Question: When I use 'UISearchBar' and write something as a search string . My guess is that I'm messing UI stuff and Core Data in the main thread but I might be wrong. What is more, I use one entity for all of this stuff so there are no relations etc. there are 3321 objects in this table and this app is consuming approximately what you can see on the screenshot below:

I thought that it'll be more efficent as 3321 objects isn't so much. For all Core Data stuff I use <URL>. I operate on one instance of 'NSFetchedResultController' but switching 'NSPredicate' between main table view alnd search table view.
'''
#import "GroupsViewController.h"
#import "CashURLs.h"
#import "Group.h"
#import <AFNetworking.h>
@interface GroupsViewController ()
{
NSPredicate *resultPredicate;
UIRefreshControl *refreshControl;
}
@property (strong, nonatomic) NSMutableArray *selectedGroups;
@property (strong, nonatomic) NSFetchedResultsController *groupsFRC;
@end
@implementation GroupsViewController
-(void)viewWillAppear:(BOOL)animated
{
[super viewWillAppear:animated];
// Getting array of selected groups
self.selectedGroups = [NSMutableArray arrayWithArray:[[NSUserDefaults standardUserDefaults] objectForKey:@"SelectedGroups"]];
}
- (void)viewDidLoad
{
[super viewDidLoad];
resultPredicate = nil;
// Initializing pull to refresh
refreshControl = [[UIRefreshControl alloc] init];
[refreshControl addTarget:self action:@selector(refreshData) forControlEvents:UIControlEventValueChanged];
[self.tableView addSubview:refreshControl];
// Check if there is at least one Group entity in persistat store
if (![Group MR_hasAtLeastOneEntity]) {
[self refreshData];
} else {
[self refreshFRC];
[self.tableView reloadData];
}
}
#pragma mark - Downloading
-(void)refreshData
{
// Show refresh control
[refreshControl beginRefreshing];
// On refresh delete all previous groups (To avoid duplicates and ghost-groups)
[Group MR_truncateAll];
[[AFHTTPRequestOperationManager manager] GET:ALL_GROUPS parameters:nil success:^(AFHTTPRequestOperation *operation, id responseObject) {
// For each group from downloaded JSON...
for (id group in responseObject) {
// ... Create entity and filll it with data
Group *groupEntity = [Group MR_createEntity];
groupEntity.name = [group valueForKey:@"name"];
groupEntity.cashID = [group valueForKey:@"id"];
groupEntity.sectionLetter = [[[group valueForKey:@"name"] substringToIndex:1] uppercaseString];
groupEntity.caseInsensitiveName = [[group valueForKey:@"name"] lowercaseString];
}
// Save Groups to persistent store
[[NSManagedObjectContext MR_defaultContext] MR_saveToPersistentStoreAndWait];
[self refreshFRC];
[self.tableView reloadData];
[refreshControl endRefreshing];
} failure:^(AFHTTPRequestOperation *operation, NSError *error) {
NSLog(@"Failed to load data: %@", [error localizedDescription]);
// End refreshing
[refreshControl endRefreshing];
// Show alert with info about internet connection
UIAlertView *internetAlert = [[UIAlertView alloc] initWithTitle:@"Ups!" message:@"Wyglada na to, ze nie masz polaczenia z internetem" delegate:self cancelButtonTitle:@"OK" otherButtonTitles:nil, nil];
[internetAlert show];
}];
}
#pragma mark - Table View
-(NSInteger)numberOfSectionsInTableView:(UITableView *)tableView
{
// Count sections in FRC
return [[self.groupsFRC sections] count];
}
-(NSInteger)tableView:(UITableView *)tableView numberOfRowsInSection:(NSInteger)section
{
// Count groups in each section of FRC
return [[[self.groupsFRC sections] objectAtIndex:section] numberOfObjects];
}
-(UITableViewCell *)tableView:(UITableView *)tableView cellForRowAtIndexPath:(NSIndexPath *)indexPath
{
// Get reusable cell
UITableViewCell *cell = [tableView dequeueReusableCellWithIdentifier:@"GroupCell"];
// If there isn't any create new one
if (cell == nil) {
cell = [[UITableViewCell alloc] initWithStyle:UITableViewCellStyleDefault reuseIdentifier:@"GroupCell"];
}
Group *group = [self.groupsFRC objectAtIndexPath:indexPath];
cell.textLabel.text = group.name;
// Checking if group has been selected earlier
if ([self.selectedGroups containsObject:@{@"name" : group.name, @"id" : group.cashID}]) {
[cell setAccessoryType:UITableViewCellAccessoryCheckmark];
} else {
[cell setAccessoryType:UITableViewCellAccessoryNone];
}
return cell;
}
// Adding checkmark to selected cell
-(void)tableView:(UITableView *)tableView didSelectRowAtIndexPath:(NSIndexPath *)indexPath
{
UITableViewCell *selectedCell = [tableView cellForRowAtIndexPath:indexPath];
Group *group = [self.groupsFRC objectAtIndexPath:indexPath];
// Checking if selected cell has accessory view set to checkmark and add group to selected groups array
if (selectedCell.accessoryType == UITableViewCellAccessoryNone)
{
selectedCell.accessoryType = UITableViewCellAccessoryCheckmark;
[self.selectedGroups addObject:@{@"name" : group.name, @"id" : group.cashID}];
NSLog(@"%@", self.selectedGroups);
}
else if (selectedCell.accessoryType == UITableViewCellAccessoryCheckmark)
{
selectedCell.accessoryType = UITableViewCellAccessoryNone;
[self.selectedGroups removeObject:@{@"name" : group.name, @"id" : group.cashID}];
NSLog(@"%@", self.selectedGroups);
}
// Hiding selection with animation for nice and clean effect
[tableView deselectRowAtIndexPath:indexPath animated:YES];
}
#pragma mark - Filtering/Searching
// Seting searching predicate if there are any characters in search bar
-(void)searchBar:(UISearchBar *)searchBar textDidChange:(NSString *)searchText
{
if (searchText.length > 0) {
resultPredicate = [NSPredicate predicateWithFormat:@"SELF.caseInsensitiveName CONTAINS[c] %@", searchText];
} else {
resultPredicate = nil;
}
[self refreshFRC];
}
-(void)searchBarCancelButtonClicked:(UISearchBar *)searchBar
{
// If user cancels searching we set predicate to nil
resultPredicate = nil;
[self refreshFRC];
}
// Refreshing NSFetchedResultController
- (void)refreshFRC
{
self.groupsFRC = [Group MR_fetchAllSortedBy:@"caseInsensitiveName"
ascending:YES
withPredicate:resultPredicate
groupBy:@"sectionLetter"
delegate:self];
}
'''
I read in one <URL> that 'CONTAINS' could be resource consuming but I really have no idea how to implement it other way. 'queue', separate it from the UI... It isn't so laggy that UI will have to wait for ages for reloaded table view. But is it the right way? I have to improve preformance of this 'UISearchBar' because I don't want to have unhappy customers.
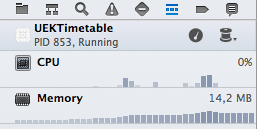
Answer: First, 'CONTAINS' is slow. While that information doesn't help your problem, it is good to know that you are fighting up hill to start with.
Second, you are hitting the disk on every letter pressed. That is wasteful and of course slow.
You are using Magical Record which appears to be building a new 'NSFetchedResultsController' on every letter press. That is wasteful and of course slow.
What should you do?
On the first letter press do a simple 'NSFetchRequest' and keep the batch size down and maybe even keep the fetch limit down. Retain the 'NSArray' that comes out of that and use it to display the results. 'UITableViewDataSource'
On the second and subsequent letters press you filter 'NSArray'. You do not go back out to disk.
If a delete is detected you blow away the array and rebuild it from disk.
This will limit your disk hits to just the first letter and when deletes are detected which will radically increase your search times.
## Update
Regarding Magical Record. I have very graybeard opinions on third party frameworks. I always recommend avoiding them. That avoidance has nothing to do with code quality it has to do with staying as close to the metal as possible. MR is a layer on top of Core Data that I don't see a value in. Of course I also don't like dot syntax so take my opinions with a grain of salt :)
Yes, you should store the first search results in an array and then display against that array. It will be faster.
As for 'CONTAINS'; not sure if you can avoid it. It is slow but it works and you are doing string compares so there is not much you can do on that front. So fix everything else so that you are not paying more computational tax than you need to.